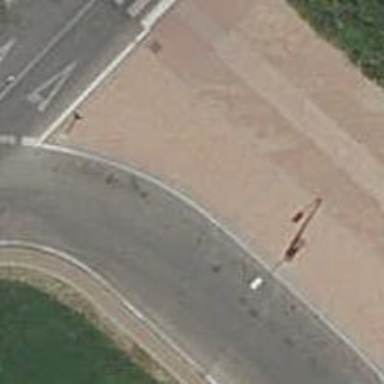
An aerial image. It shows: Residential road that intersects with roundabout.